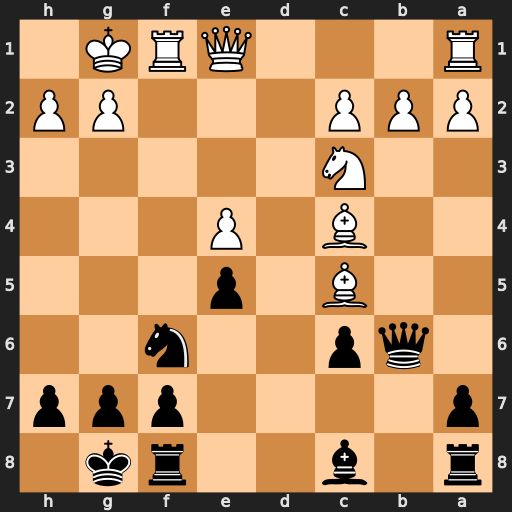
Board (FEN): r1b2rk1/p4ppp/1qp2n2/2B1p3/2B1P3/2N5/PPP3PP/R3QRK1
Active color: b
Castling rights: -
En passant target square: -
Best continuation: Qxc5+ Kh1 Qxc4 Rxf6 gxf6